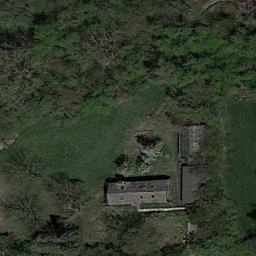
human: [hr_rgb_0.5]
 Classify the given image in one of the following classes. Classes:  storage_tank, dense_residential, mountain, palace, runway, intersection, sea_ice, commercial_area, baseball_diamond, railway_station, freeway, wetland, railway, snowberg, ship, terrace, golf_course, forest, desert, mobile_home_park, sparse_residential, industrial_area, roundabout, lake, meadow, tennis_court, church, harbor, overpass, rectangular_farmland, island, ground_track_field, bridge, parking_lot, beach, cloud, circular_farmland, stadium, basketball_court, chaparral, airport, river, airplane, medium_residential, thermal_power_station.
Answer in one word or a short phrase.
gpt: sparse_residential